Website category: university
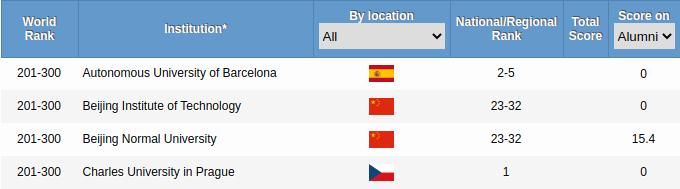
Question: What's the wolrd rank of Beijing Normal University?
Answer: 201-300

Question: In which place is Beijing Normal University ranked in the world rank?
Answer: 201-300

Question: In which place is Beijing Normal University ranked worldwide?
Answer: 201-300

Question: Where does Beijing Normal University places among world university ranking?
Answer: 201-300

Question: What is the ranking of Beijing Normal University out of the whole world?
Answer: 201-300

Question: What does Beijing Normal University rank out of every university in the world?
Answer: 201-300

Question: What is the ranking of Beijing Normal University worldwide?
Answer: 201-300

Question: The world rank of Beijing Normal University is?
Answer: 201-300

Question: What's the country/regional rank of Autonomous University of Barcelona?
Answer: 2-5

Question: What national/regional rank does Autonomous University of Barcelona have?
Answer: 2-5

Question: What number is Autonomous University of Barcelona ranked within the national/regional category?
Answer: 2-5

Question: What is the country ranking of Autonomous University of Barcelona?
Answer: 2-5

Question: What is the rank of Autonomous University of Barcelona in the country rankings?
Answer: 2-5

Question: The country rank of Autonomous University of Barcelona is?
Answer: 2-5

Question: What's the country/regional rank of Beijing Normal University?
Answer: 23-32

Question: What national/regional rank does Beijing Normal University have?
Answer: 23-32

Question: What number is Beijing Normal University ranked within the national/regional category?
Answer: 23-32

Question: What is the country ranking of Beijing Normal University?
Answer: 23-32

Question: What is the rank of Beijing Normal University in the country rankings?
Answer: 23-32

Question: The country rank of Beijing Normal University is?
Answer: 23-32

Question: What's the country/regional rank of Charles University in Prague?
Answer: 1

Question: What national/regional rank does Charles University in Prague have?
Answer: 1

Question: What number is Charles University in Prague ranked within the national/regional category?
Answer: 1

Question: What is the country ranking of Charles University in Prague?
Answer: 1

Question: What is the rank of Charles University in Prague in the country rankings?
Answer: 1

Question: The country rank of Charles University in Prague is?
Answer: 1

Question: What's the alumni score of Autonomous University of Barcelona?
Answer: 0

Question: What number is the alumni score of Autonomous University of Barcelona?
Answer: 0

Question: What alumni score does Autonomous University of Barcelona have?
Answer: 0

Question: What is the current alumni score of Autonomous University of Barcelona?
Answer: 0

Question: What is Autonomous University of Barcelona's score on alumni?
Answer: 0

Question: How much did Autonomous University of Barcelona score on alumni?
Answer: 0

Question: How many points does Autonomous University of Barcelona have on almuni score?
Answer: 0

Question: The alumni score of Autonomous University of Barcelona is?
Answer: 0

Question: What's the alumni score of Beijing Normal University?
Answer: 15.4

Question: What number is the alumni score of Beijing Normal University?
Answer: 15.4

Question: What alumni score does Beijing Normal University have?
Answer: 15.4

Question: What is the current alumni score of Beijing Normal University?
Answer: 15.4

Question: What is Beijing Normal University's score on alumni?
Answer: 15.4

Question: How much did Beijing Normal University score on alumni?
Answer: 15.4

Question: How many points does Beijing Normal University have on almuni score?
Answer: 15.4

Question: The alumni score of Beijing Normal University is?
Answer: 15.4

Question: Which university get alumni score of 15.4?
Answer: Beijing Normal University

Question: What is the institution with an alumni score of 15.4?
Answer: Beijing Normal University

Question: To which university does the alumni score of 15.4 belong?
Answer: Beijing Normal University

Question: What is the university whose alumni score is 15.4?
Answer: Beijing Normal University

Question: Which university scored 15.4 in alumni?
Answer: Beijing Normal University